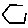
Label: hexagon